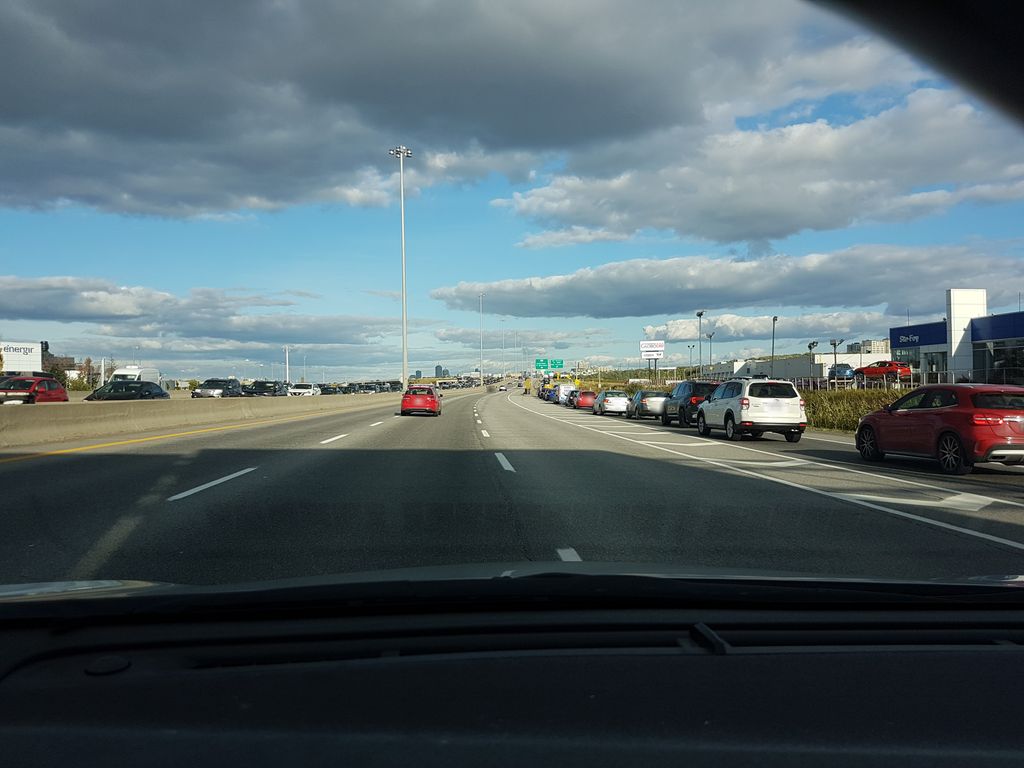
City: quebec_city